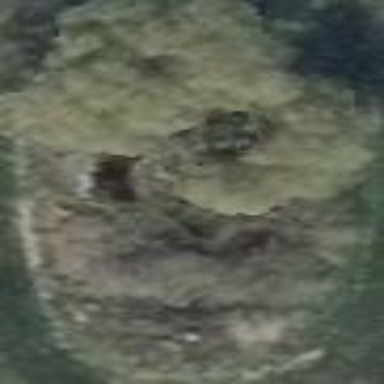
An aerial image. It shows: Patch of scrub vegetation.